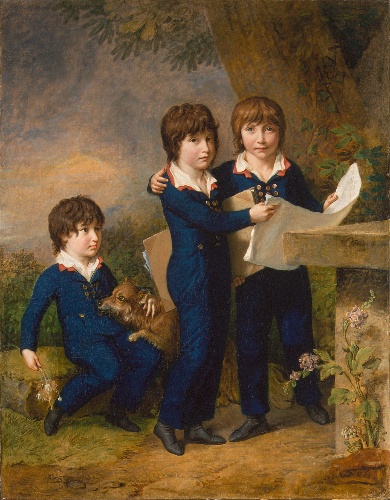
Title: The Children of Martin Anton Heckscher: Johann Gustav Wilhelm Moritz (1797–1865), Carl Martin Adolph (1796–1850), and Leopold (born 1792)
Artist: Johann Heinrich Wilhelm Tischbein
Artist bio: German, Haina 1751–1829 Eutin
Date: 1805
Object type: Painting
Classification: Paintings
Medium: Oil on canvas
Dimensions: 58 x 45 in. (147.3 x 114.3 cm)
Department: European Paintings
Credit line: Gift of the family of August Heckscher II, in his memory, 2002
Accession year: 2002
Repository: Metropolitan Museum of Art, New York, NY
Tags: Boys|Dogs|Portraits